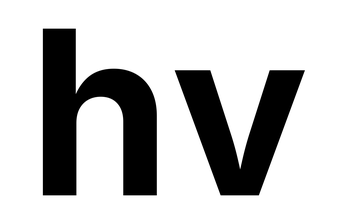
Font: Inter_Bold